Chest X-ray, AP view. Patient: 58 years old, sex F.
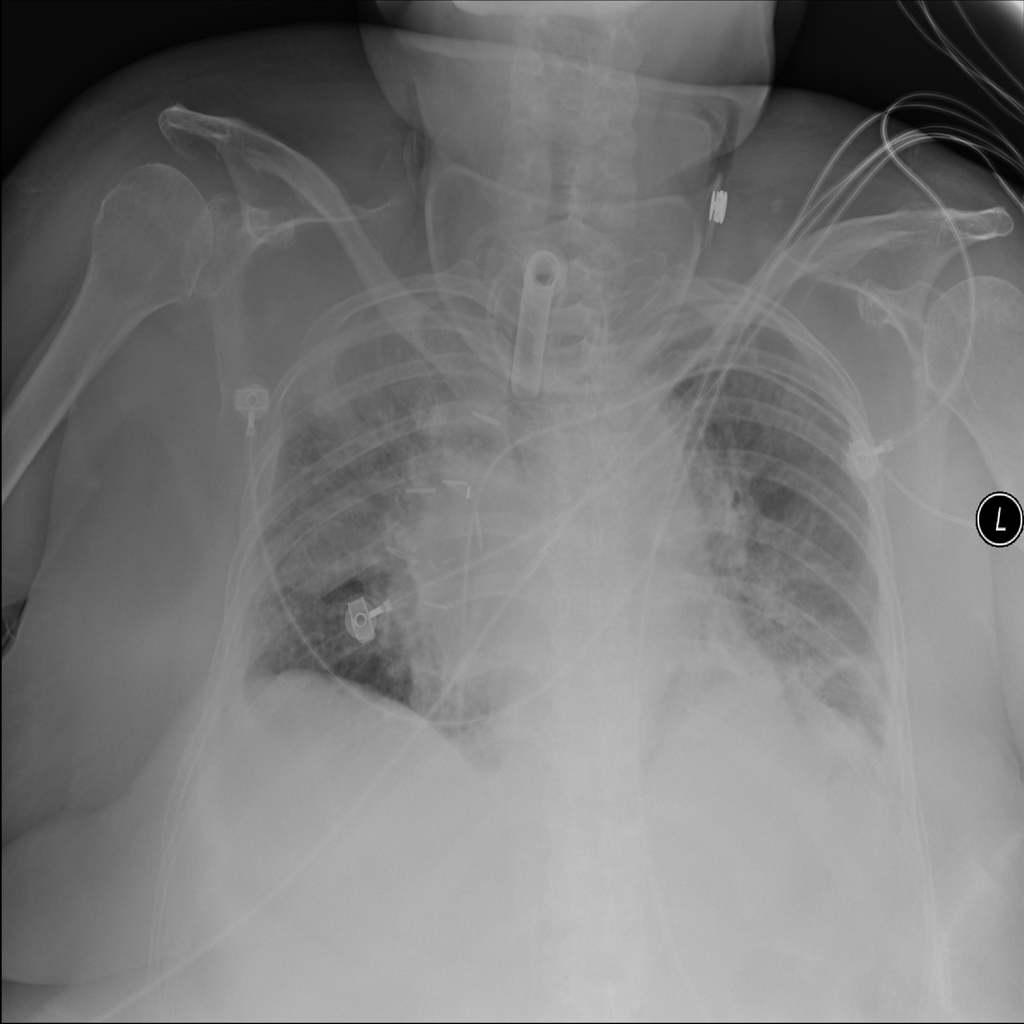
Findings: Infiltration